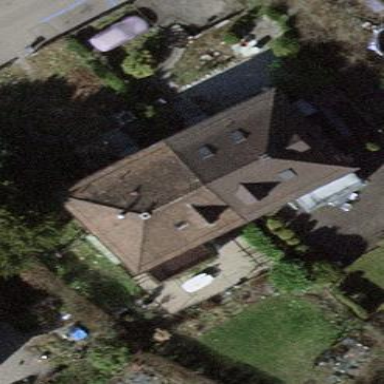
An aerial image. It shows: Building with hipped roof shape.